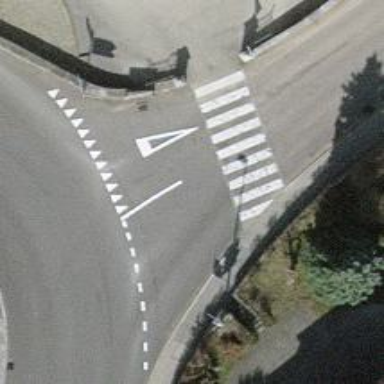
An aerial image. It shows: Zebra crossing on the road.